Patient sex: F
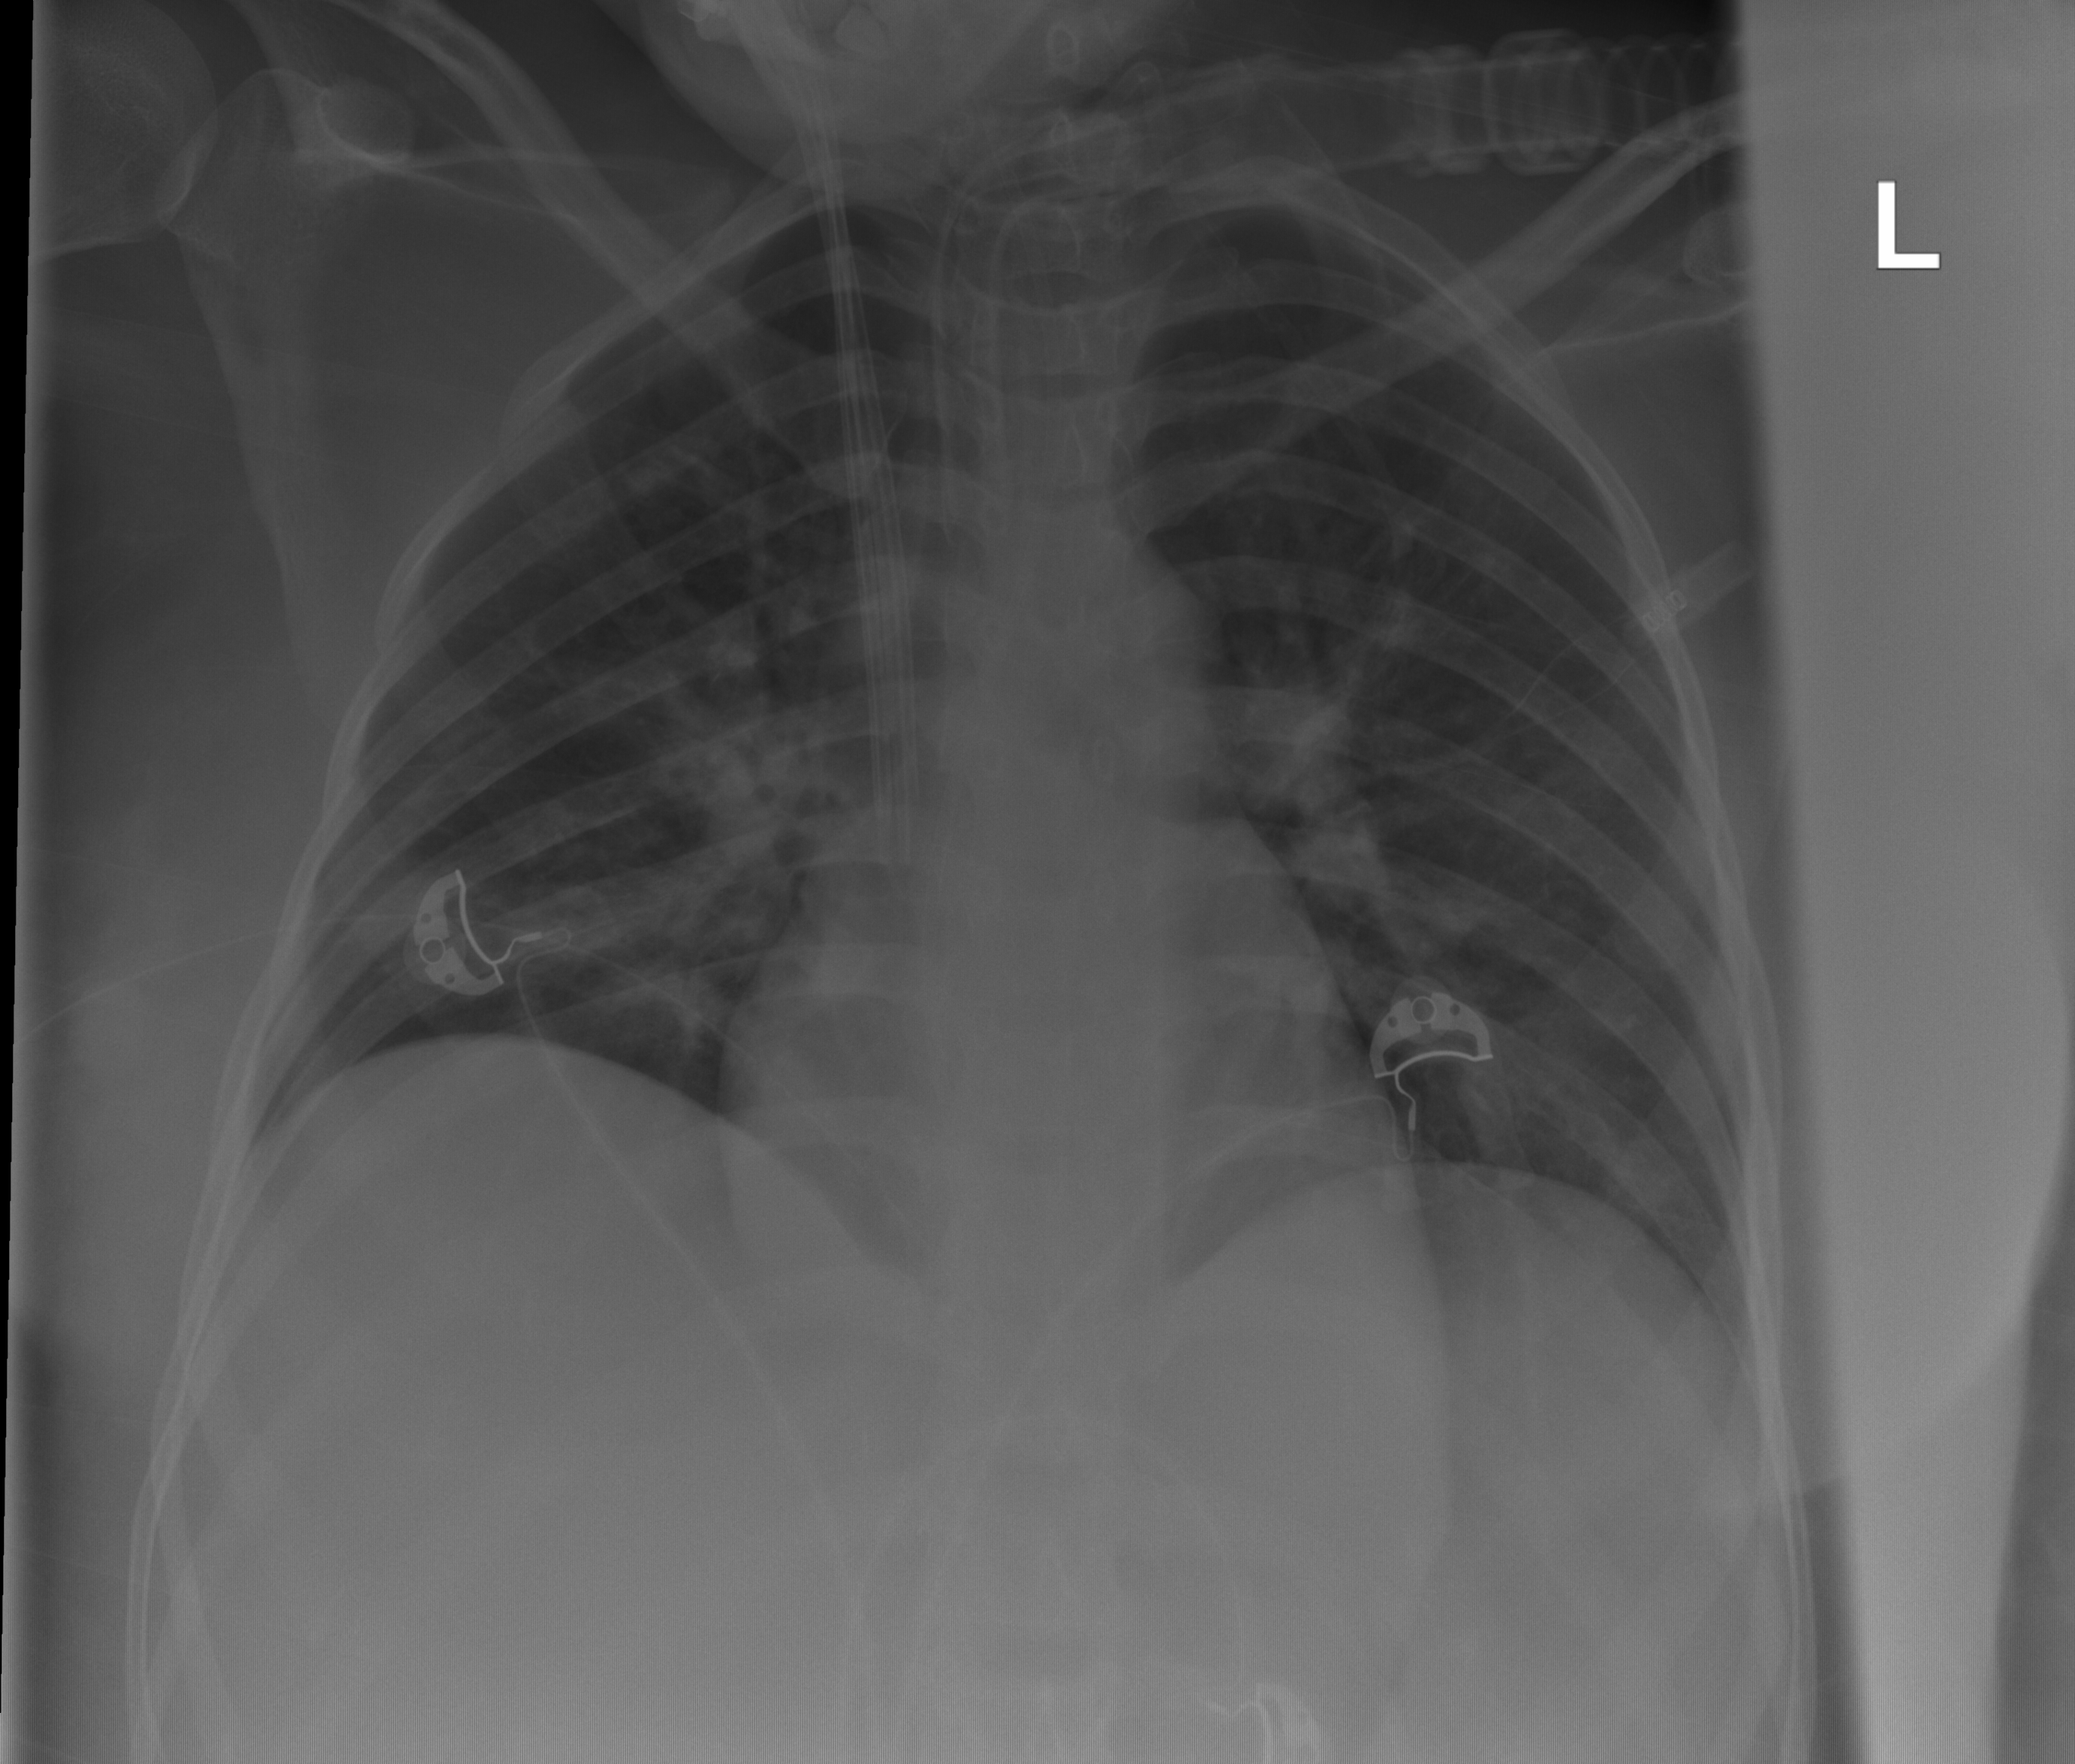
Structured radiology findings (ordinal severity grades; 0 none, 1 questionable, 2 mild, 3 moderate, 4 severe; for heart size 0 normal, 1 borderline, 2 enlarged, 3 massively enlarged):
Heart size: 0
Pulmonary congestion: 0
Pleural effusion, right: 0
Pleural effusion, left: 0
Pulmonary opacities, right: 0
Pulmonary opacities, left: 0
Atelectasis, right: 0
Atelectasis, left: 2